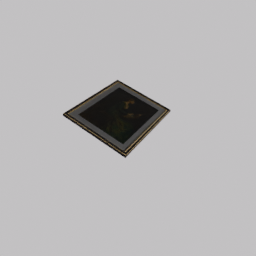
Label: decoration